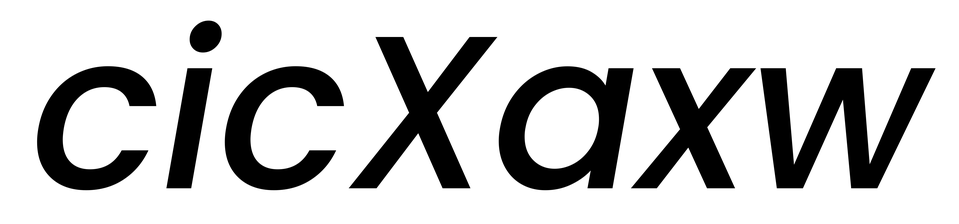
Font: Poppins-MediumItalic